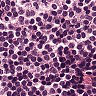
Metastatic tissue present: no